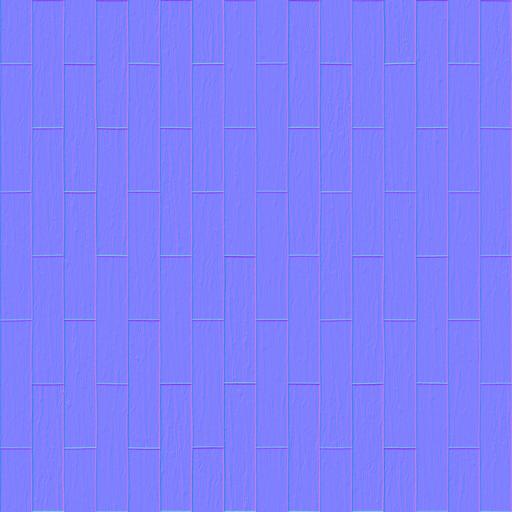
floor flooring old parquet rough used wood wooden